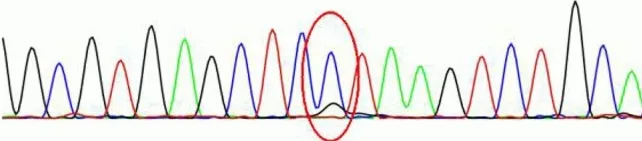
PCDH19 sequencing results of the parent-proband trio. The male patient.
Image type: chart (chart)